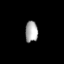
Tissue: lung
Cell type: Endothelial cells
Senescence score: 0.5603
Nuclear area (px): 261
Mean DAPI intensity: 169.287